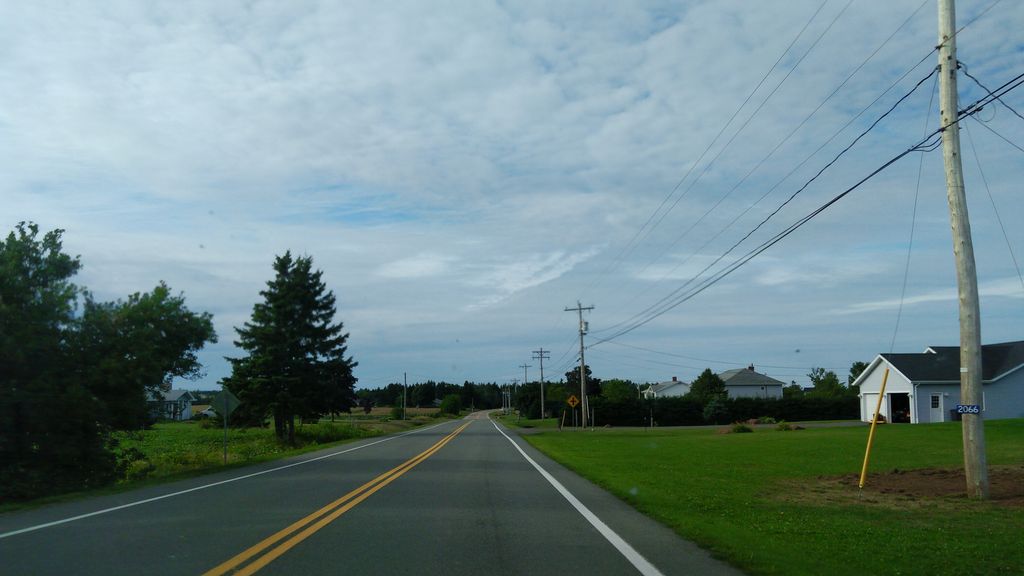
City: charlottetown